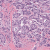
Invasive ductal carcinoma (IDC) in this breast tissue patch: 1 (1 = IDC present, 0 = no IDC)